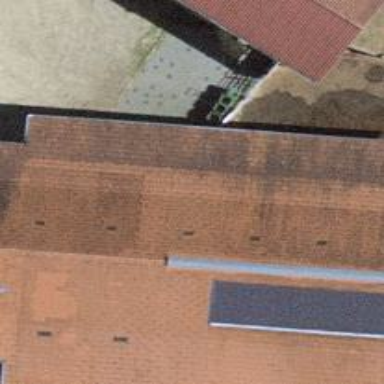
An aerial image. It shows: Barn.